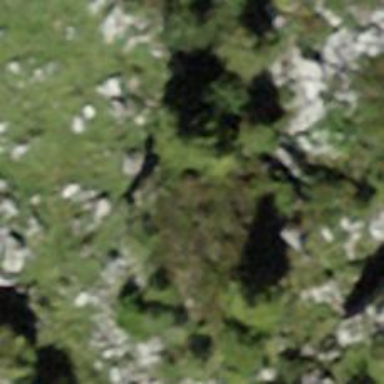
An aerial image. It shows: View of natural rock.